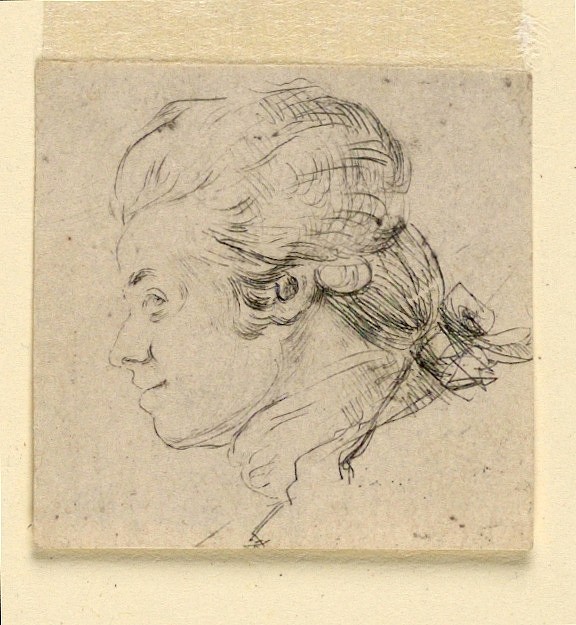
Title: Head of a Young Man
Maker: Dominique Vivant Denon, French, 1747 - 1825
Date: ca. 1788
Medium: Etching on paper
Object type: Print
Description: A young man's head seen in left profile; he wears a wig.